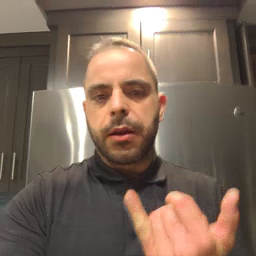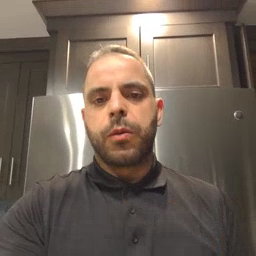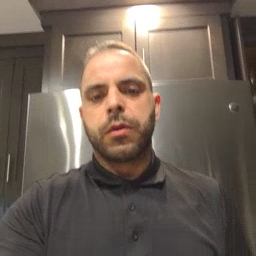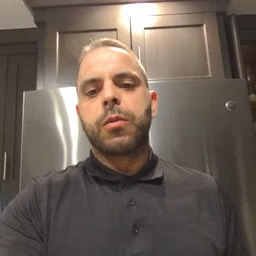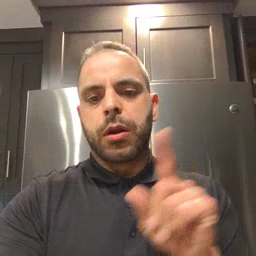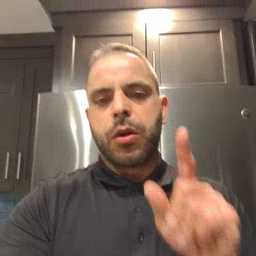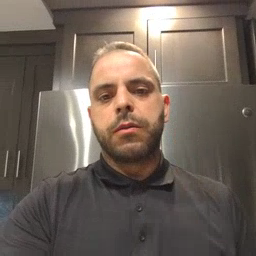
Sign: where